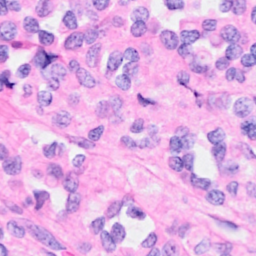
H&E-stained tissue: Breast